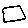
Label: square